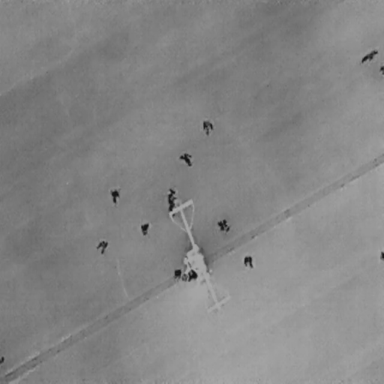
There are 14 People in the infrared image.